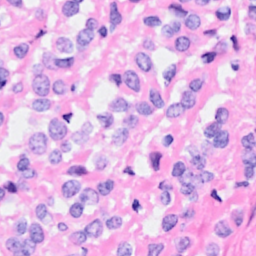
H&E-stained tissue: Breast